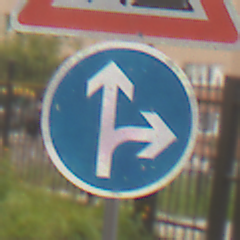
Verkehrszeichen: VorgeschriebeneFahrtrichtungGeradeausOderRechts
Zusatzzeichen oben: Arbeitsstelle
Umgebung: Outdoor, Urban
Tageszeit: MorningAfternoon
Wetter: Overcast
Licht: Natural
Jahreszeit: NotSpecified
Kontrast: LowContrast